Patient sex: F
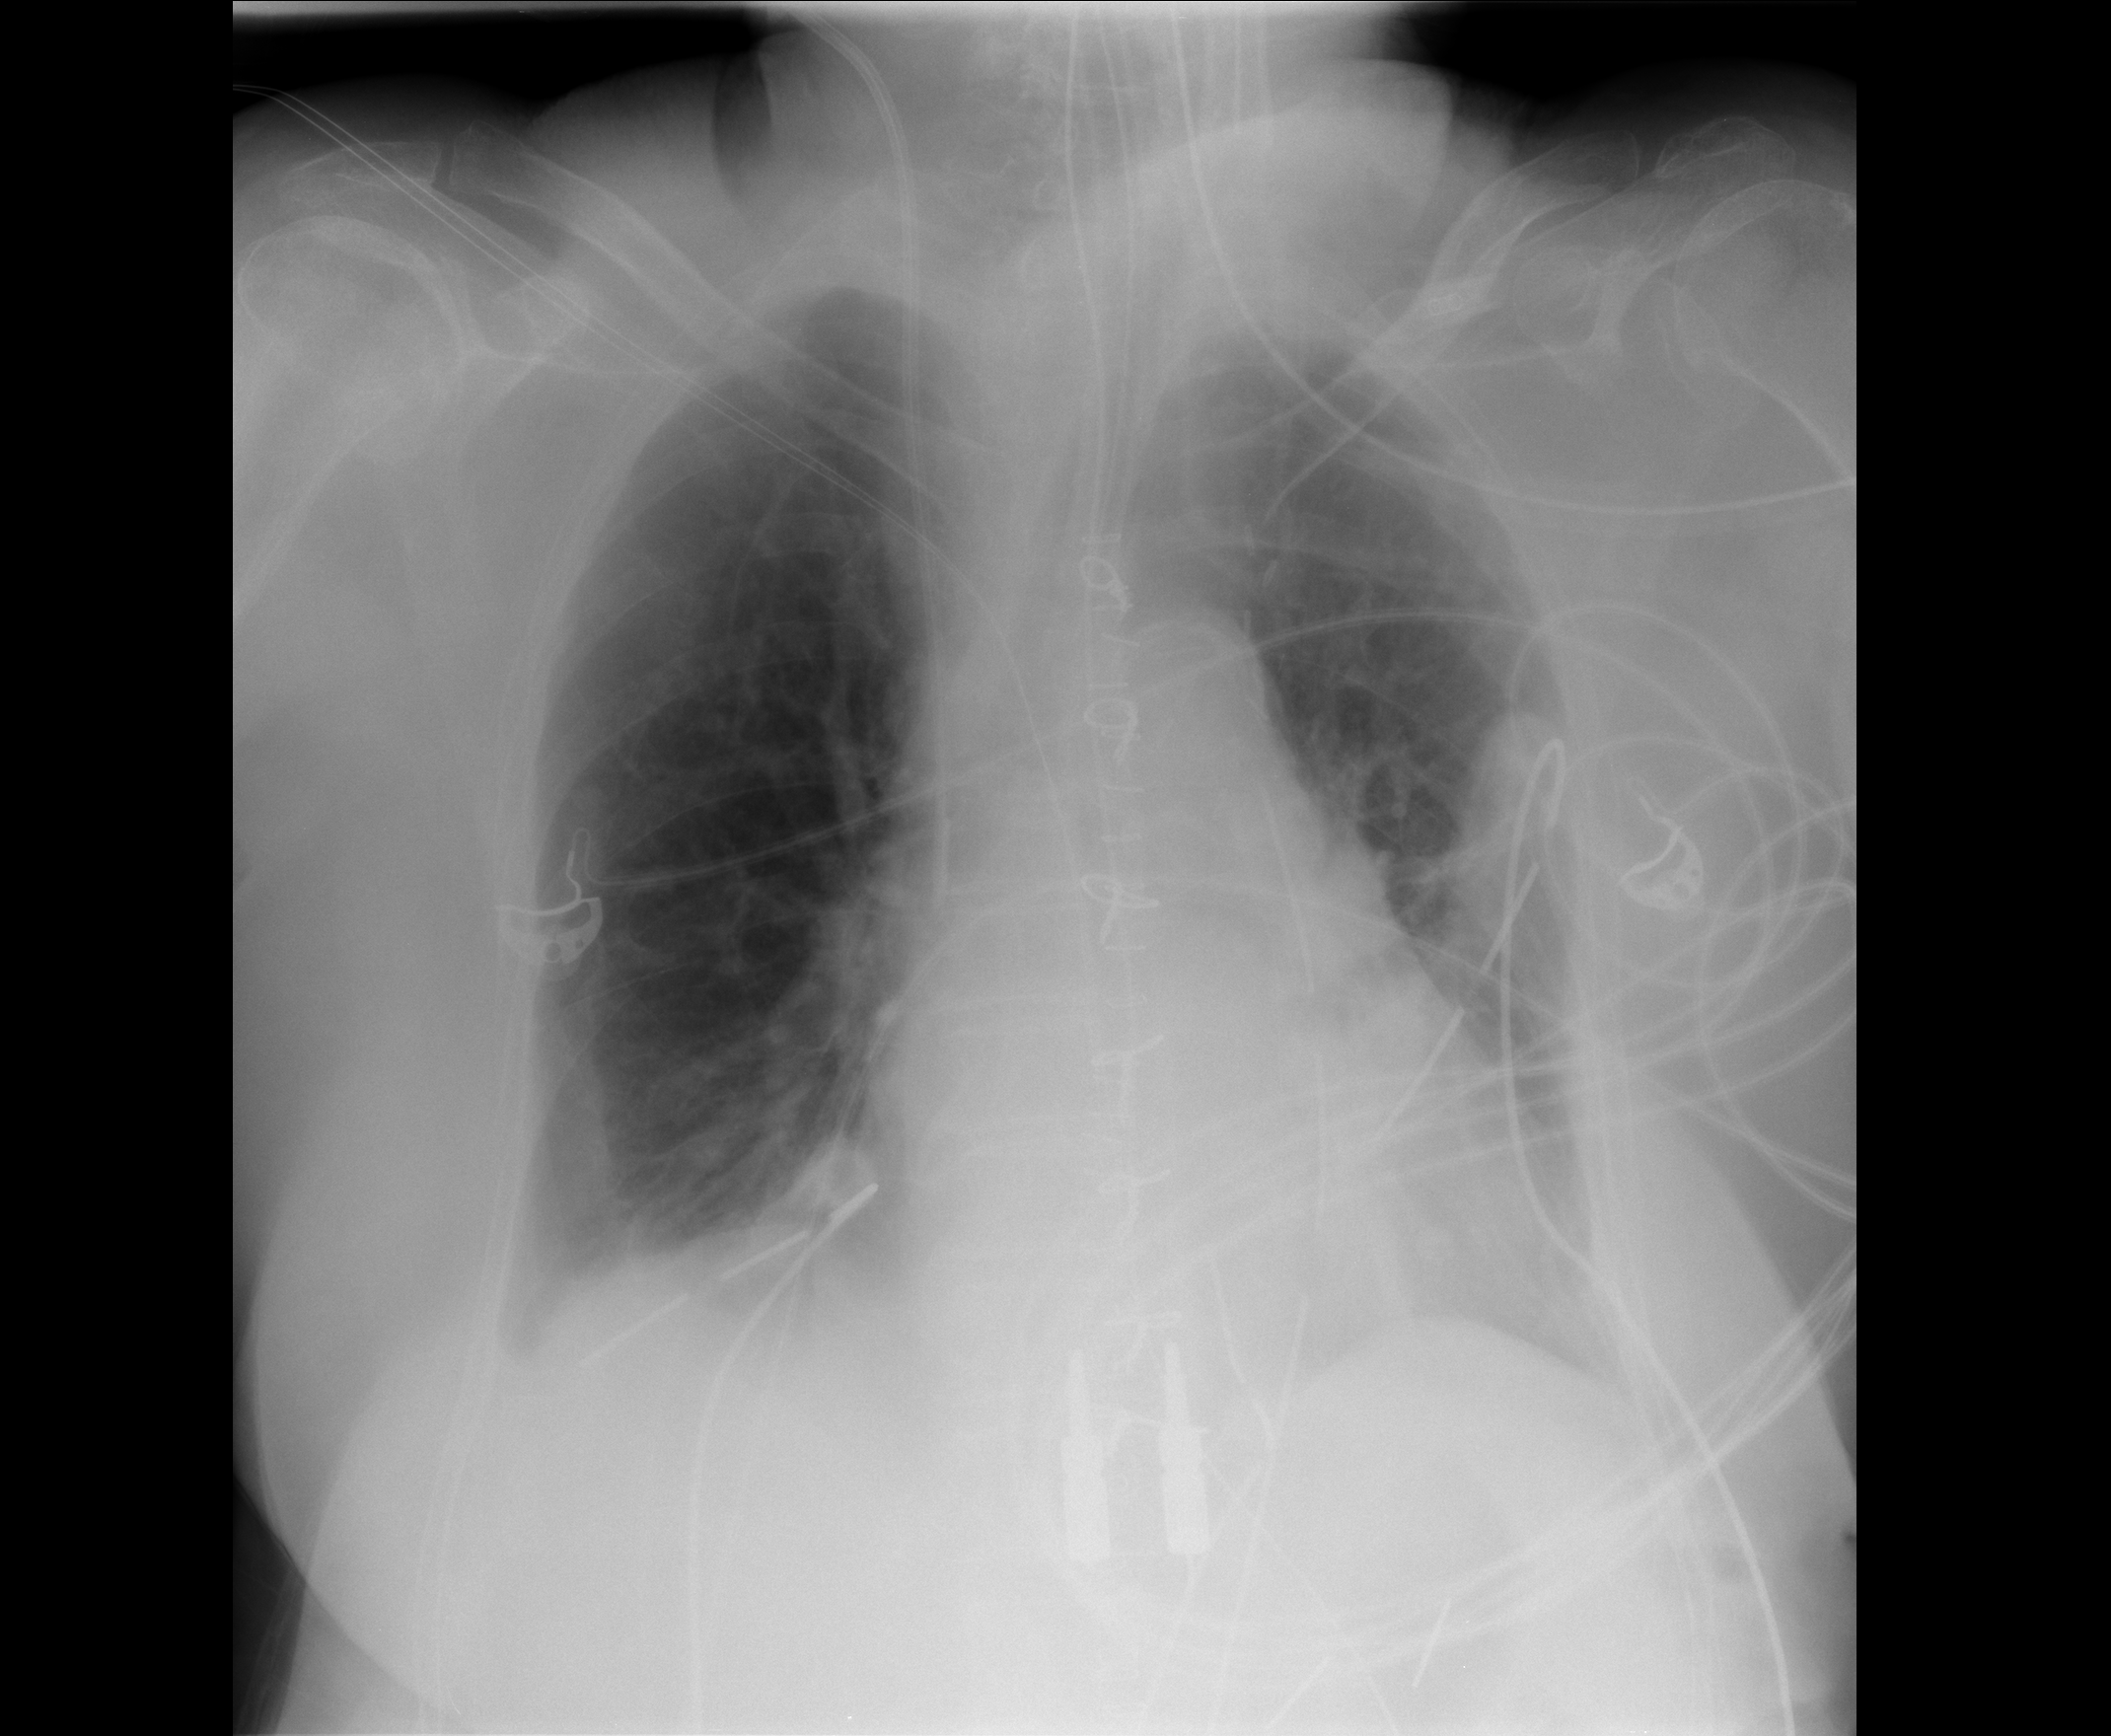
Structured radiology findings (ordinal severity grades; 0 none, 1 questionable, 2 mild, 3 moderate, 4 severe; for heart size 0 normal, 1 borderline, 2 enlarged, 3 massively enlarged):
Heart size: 0
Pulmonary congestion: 2
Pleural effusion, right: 2
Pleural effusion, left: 2
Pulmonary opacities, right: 0
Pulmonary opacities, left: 2
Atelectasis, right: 2
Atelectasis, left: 2